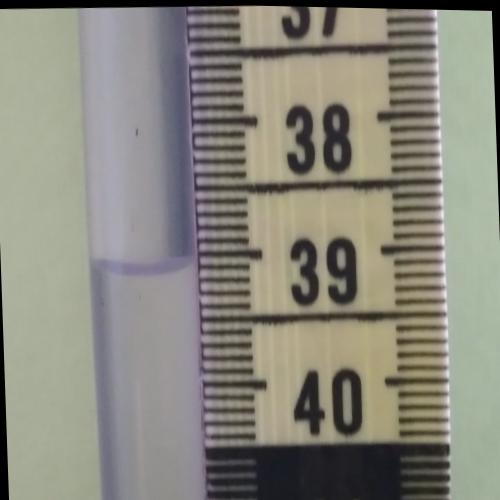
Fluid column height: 39.1 cm